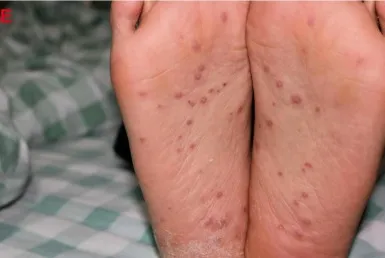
Extremities. In the father (Case 4).
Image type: medical_photograph (skin_photograph)